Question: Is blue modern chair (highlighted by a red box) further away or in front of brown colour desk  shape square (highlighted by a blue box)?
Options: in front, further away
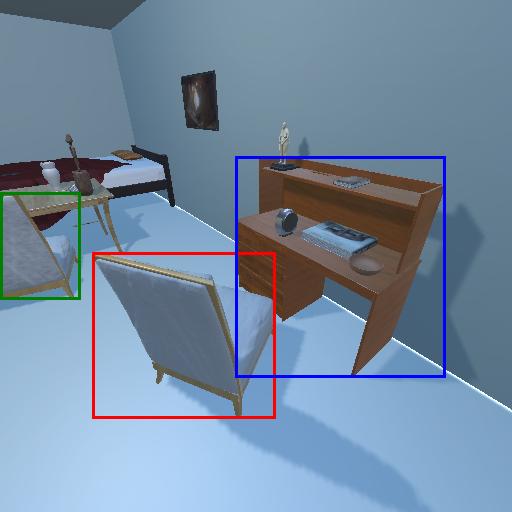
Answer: in front